Question: I am in the process of creating tabbed navigation where the route location can vary. The parameter used to render the tabs should be based on the presently viewed data (which when it is a user, may not be the logged in user).
In the example image this is a user. Therefore, if I am looking at Andrew Steele then the links should be contextual to Andrew Steele (Andrew's summary, computers, accounts etc.). When I am looking at Bruce Hamilton the links should be contextual to Bruce Hamilton (Bruce's summary, computers, accounts etc.).

I've solved this by sticking the necessary parameter value in each ViewModel and then passing the value onto a partial to render the links; this feels kludgey. I'd prefer to not shove the linking parameter data into each ViewModel. It would seem reasonable to use 'Html.Action' or 'Html.RenderAction' combined with a ViewData Dictionary value, but I tend to shy away from using "magic strings" where possible.
Is there a better way to get the parameter value to the view that I am missing?
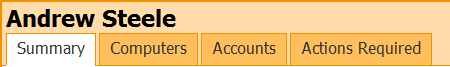
Answer: I wrote a site a while back where I had different tabs that went to different places for different users. I'll walk you through my solution hopefully I understood the question correctly and some of this helps.
As far as getting data to and from the View, I do use the ViewDataDictionary. To the best of my knowledge, that's what it's for when your model doesn't consist of a single simple object. In order to get around the "magic strings" of view keys, I create a bunch of extension methods on the ViewDataDictionary. This has the drawback that you end up with a slew of extra methods, but at least all of your string keys are isolated in a single location. You could even go the extra step of create constants in the class, but it seems redundant when only this class uses them. Extension properties would be better but...
'''
/// <summary>
/// Gets the list of tabs to show.
/// </summary>
/// <param name="dictionary"></param>
/// <returns></returns>
public static IList<TabItemDisplay> TabListGet(this ViewDataDictionary dictionary)
{
IList<TabItemDisplay> result;
if (dictionary.ContainsKey("TabList"))
result = dictionary["TabList"] as IList<TabItemDisplay>;
else
result = null;
return result;
}
/// <summary>
/// Sets the list of tabs to show.
/// </summary>
/// <param name="dictionary"></param>
/// <param name="tabList"></param>
/// <returns></returns>
public static IList<TabItemDisplay> TabListSet(this ViewDataDictionary dictionary, IList<TabItemDisplay> tabList)
{
dictionary["TabList"] = tabList;
return tabList;
}
'''
You'll notice that I have an explicit view object, TabItemDisplay, that I pass into the dictionary. This contains all of the values necessary to pass to Html.ActionLink.
'''
public class TabItemDisplay
{
public string Name { get; set; }
public string Action { get; set; }
public string Controller { get; set; }
public object RouteValues { get; set; }
}
'''
Since this view is not the main content of the page, I prefer to put the logic of creating the tab items, including destination parameters, into an ActionFilter. This allows me to reuse the tab creation logic across different actions and controllers. Any View that contains the tab partial control gets the CreatTabAttribute slapped across the corresponding Action or Controller and it's good to go.
This may be more than you needed, but I hope some of it helps.
EDIT: Just realized I didn't include what this looks like in the partial view. I actually have an HtmlHelper extension that renders a more intricate tab, but you get the idea.
'''
<%@ Control Language="C#" Inherits="System.Web.Mvc.ViewUserControl" %>
<div id="tabs">
<%
if (null != ViewData.TabListGet()) {
foreach(var item in ViewData.TabListGet()) {
%>
<%= Html.ActionLink(item.Name, item.Action, item.Controller, item.RouteValues, null)%>
<%
}
}
%>
</div>
'''
EDIT: Adding a short example of the ActionFilter I use.
'''
public class CreateContentTabsAttribute : ActionFilterAttribute
{
public override void OnActionExecuted(ActionExecutedContext filterContext)
{
var result = filterContext.Result as ViewResultBase;
if (null == result) return;
var routeValues = filterContext.RouteData.Values;
var repository = ObjectFactory.GetInstance<ITabRepository>();
var context = filterContext.HttpContext;
var userName = context.User.Identity.Name; // Or get id from Membership.
var tabs = repository.ReadByUserId(userName);
TabItemDisplay defaultTab = null;
var tabItems = new List<TabItemDisplay>();
foreach (var tab in tabs)
{
var tabItem = new TabItemDisplay
{
Name = tab.Name,
Action = "View",
Controller = "Tab",
RouteValues = new { key = tab.Key }
};
tabItems.Add(tabItem);
}
if (context.Request.IsAuthenticated)
{
tabItems.Add(new TabItemDisplay
{
Name = "Account",
Action = "ChangePassword",
Controller = "Account",
RouteValues = new { siteKey = site.Key }
});
}
result.ViewData.TabListSet(tabItems);
}
}
'''
This is only a basic example of pulling tabs from a repository (instantiated using StructureMap), and a simple check to see if the user is authenticated. But you can do other things such as pull the requested user id for the user being displayed from routeValues.